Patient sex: M
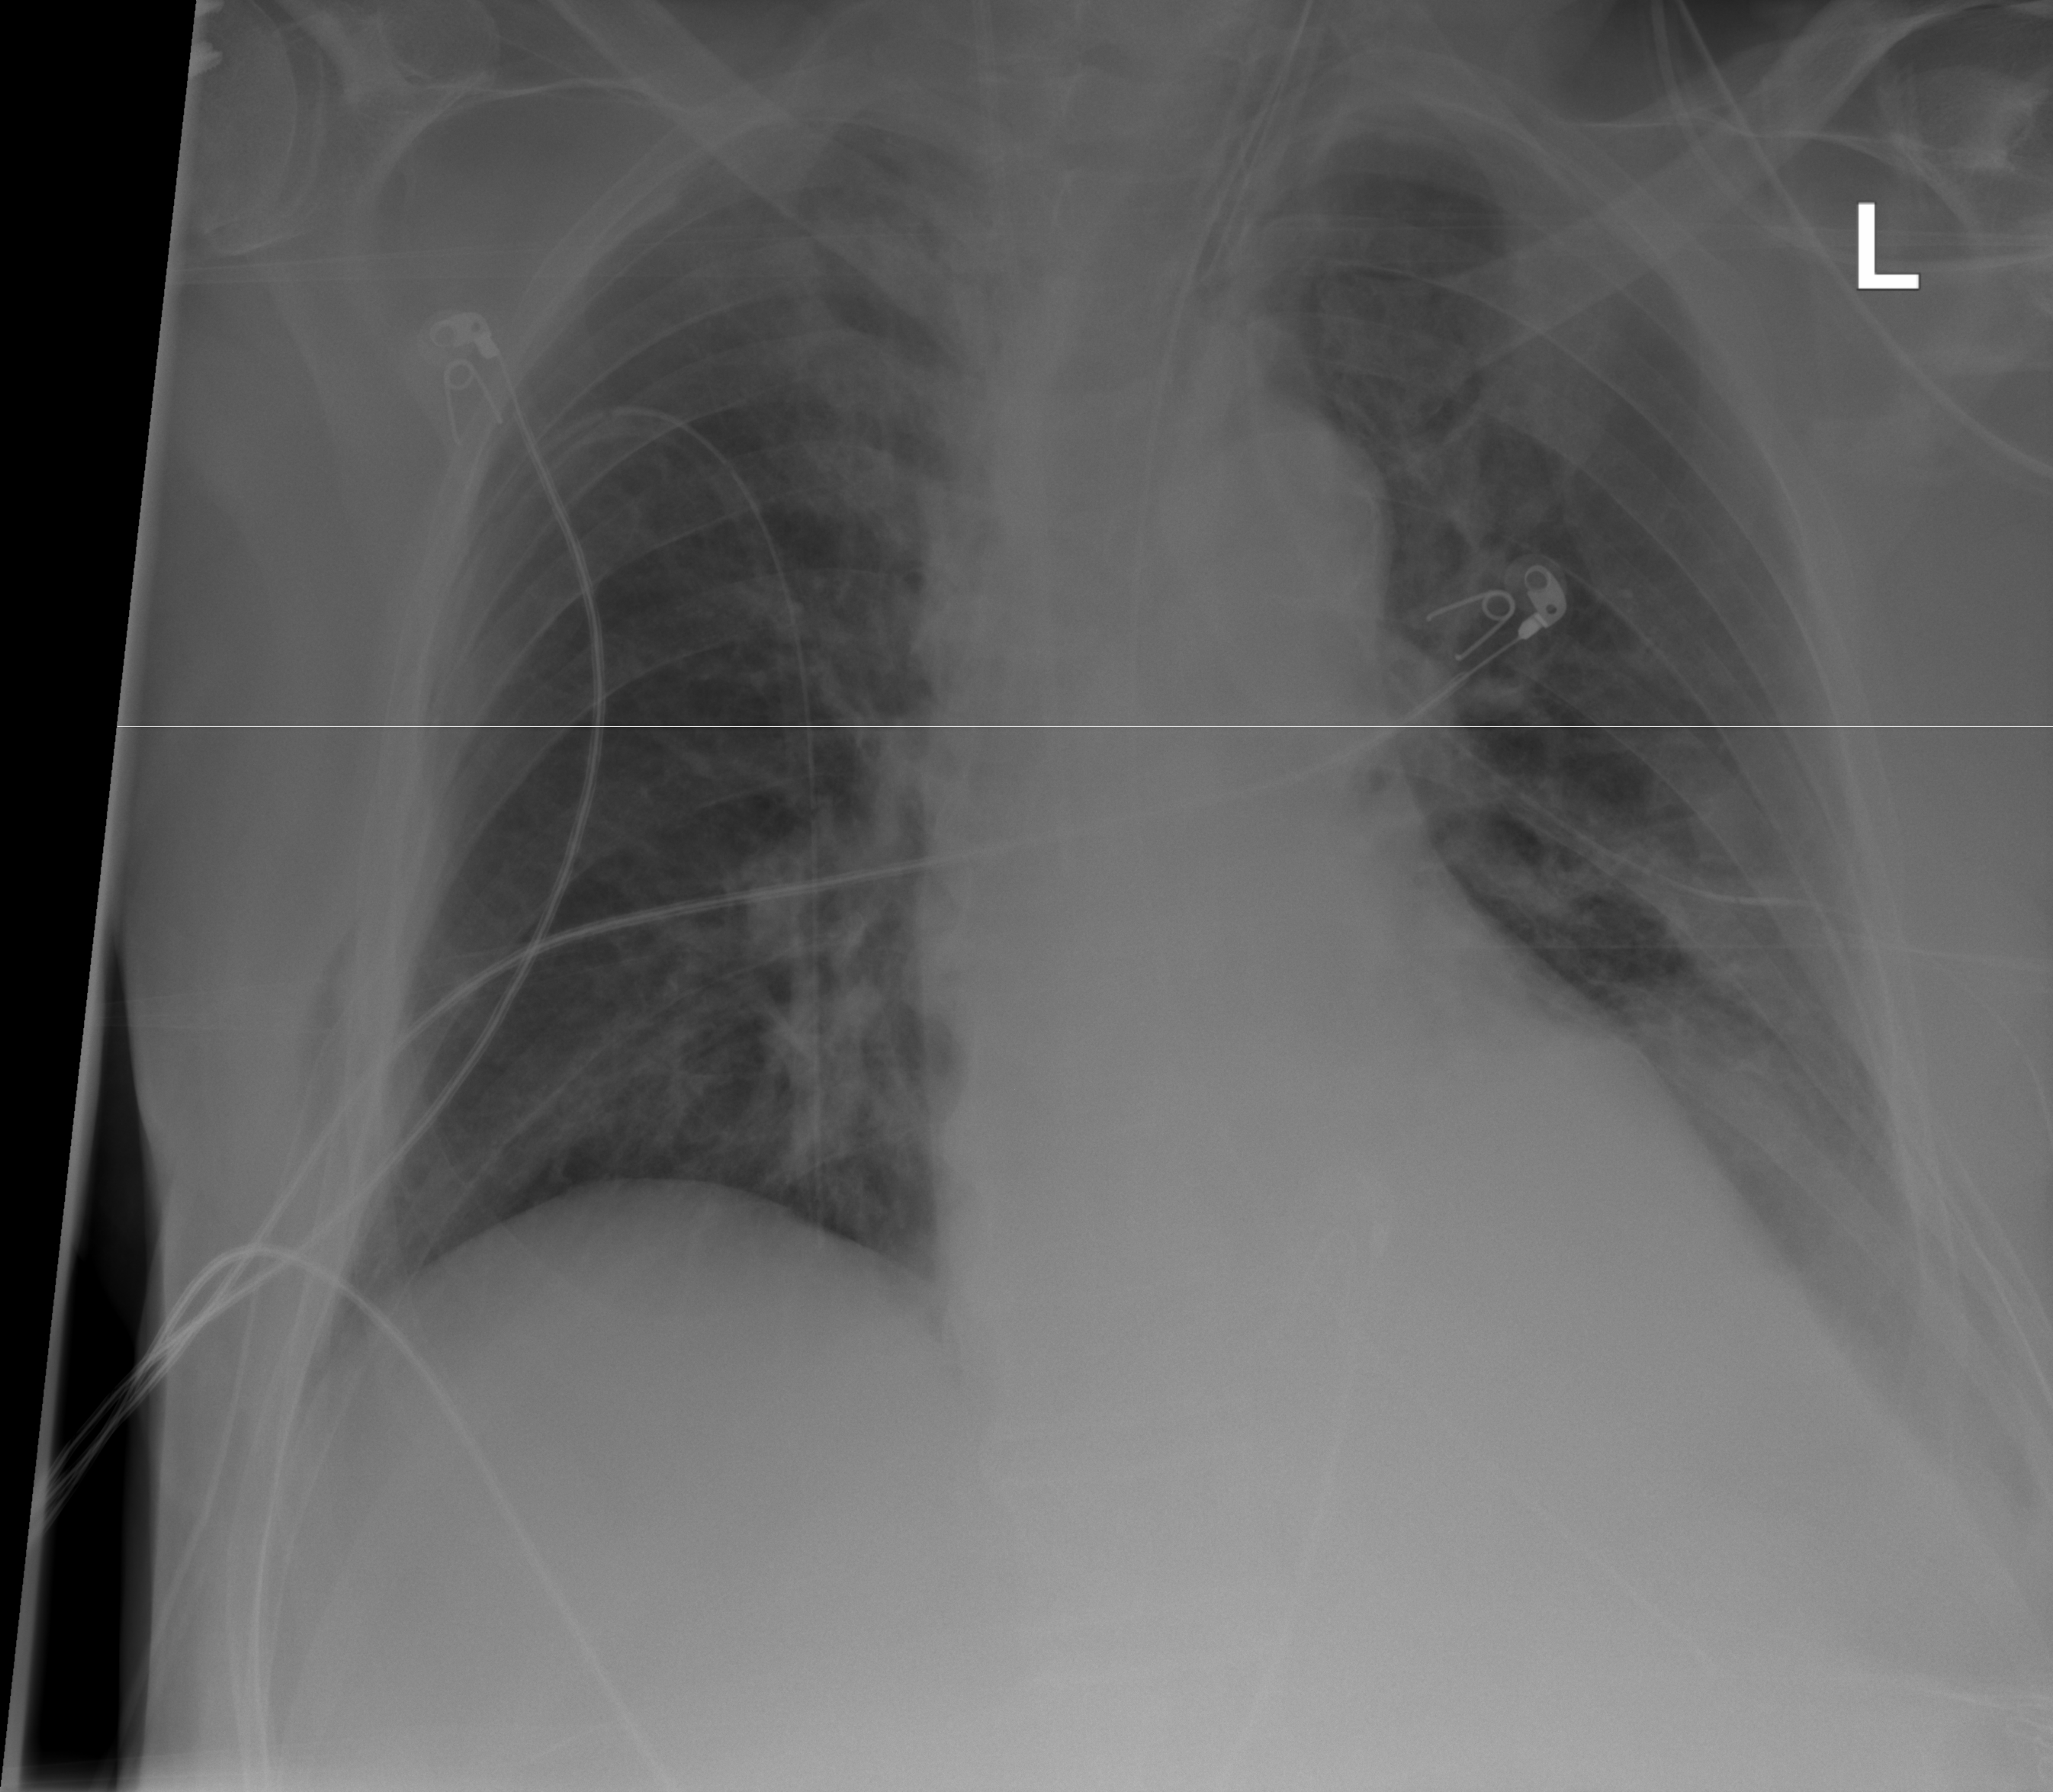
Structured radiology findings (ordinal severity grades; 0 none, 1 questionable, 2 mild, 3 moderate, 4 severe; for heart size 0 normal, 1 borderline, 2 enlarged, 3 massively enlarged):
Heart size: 2
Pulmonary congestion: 2
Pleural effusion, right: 0
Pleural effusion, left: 2
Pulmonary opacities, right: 2
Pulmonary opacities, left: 2
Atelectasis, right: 2
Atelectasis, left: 2